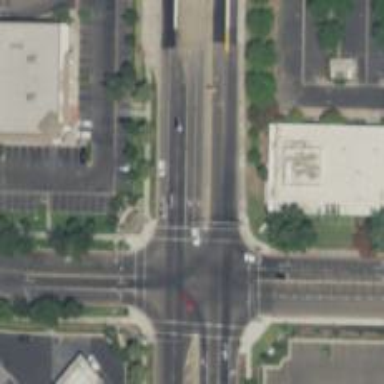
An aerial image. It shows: Crossing with marked lines on the road.